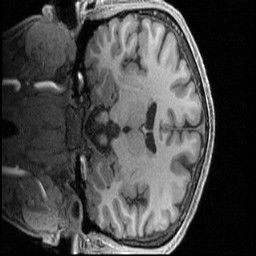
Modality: T1w
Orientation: coronal
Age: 25
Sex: male
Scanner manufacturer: siemens
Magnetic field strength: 3 T
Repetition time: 2.4 s
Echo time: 0.00231 s